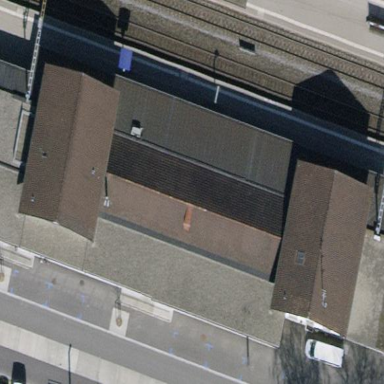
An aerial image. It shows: Train station building.